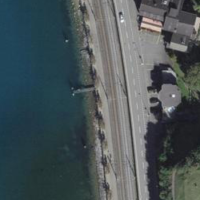
EUNIS habitat code: 14
Species observed at this site:
Podarcis muralis
Corvus corone
Larus michahellis
Cymbalaria muralis
Fulica atra
Falco tinnunculus